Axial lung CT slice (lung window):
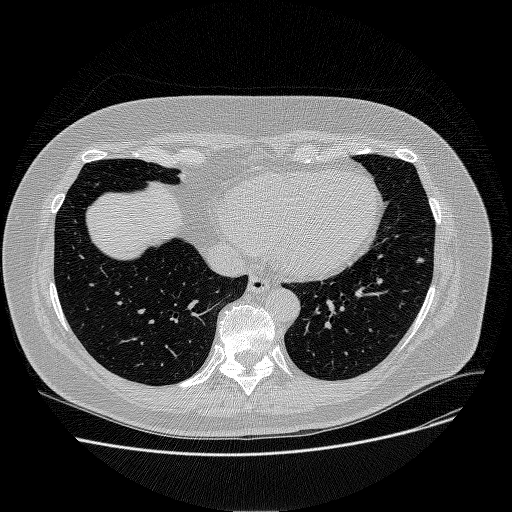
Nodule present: yes
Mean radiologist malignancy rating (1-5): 3